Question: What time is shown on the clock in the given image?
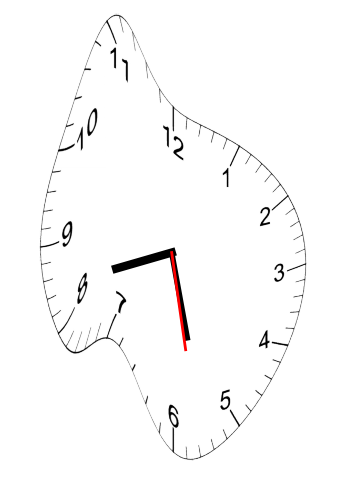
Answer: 08:27:28